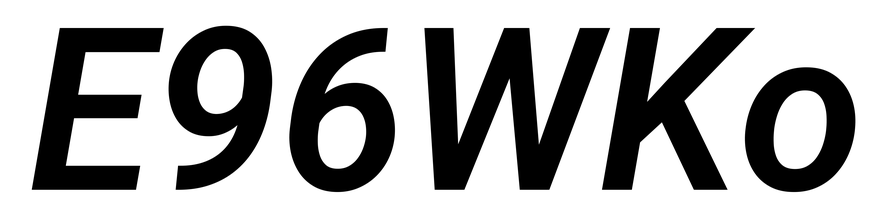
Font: Roboto-Italic_SemiBold_Italic